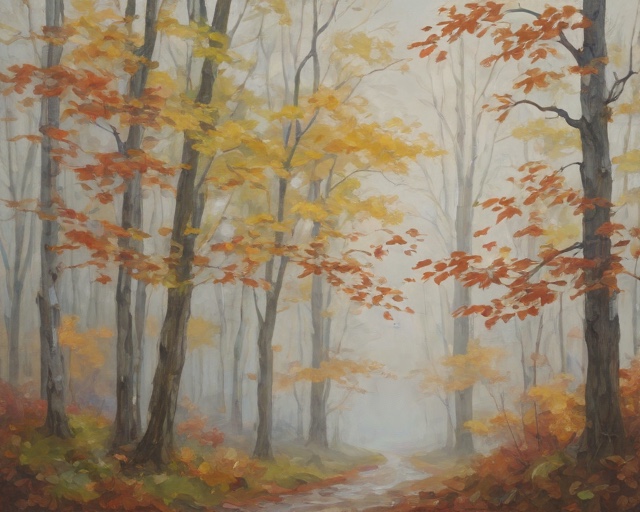
Category: Autumn